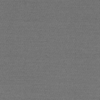
Label: dusty